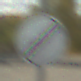
Verkehrszeichen: EndeSaemtlicherBegrenzungen
Umgebung: Outdoor, RoadRail
Tageszeit: MorningAfternoon
Wetter: PartlyCloudy
Licht: Natural
Jahreszeit: NotSpecified
Kontrast: HighContrast